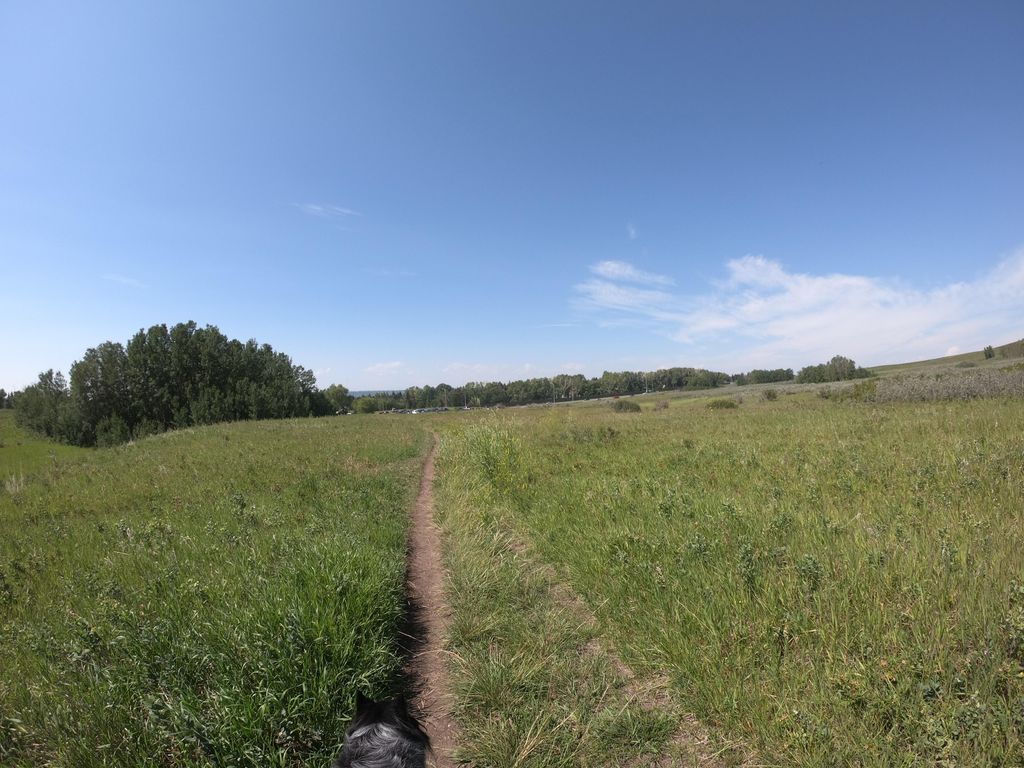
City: calgary